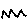
Label: zigzag